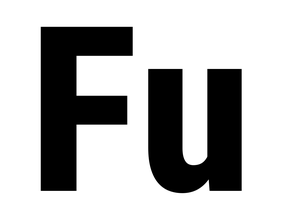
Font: Roboto_Condensed_ExtraBold